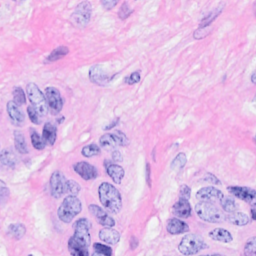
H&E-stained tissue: Breast